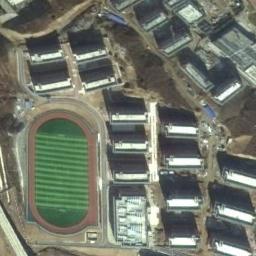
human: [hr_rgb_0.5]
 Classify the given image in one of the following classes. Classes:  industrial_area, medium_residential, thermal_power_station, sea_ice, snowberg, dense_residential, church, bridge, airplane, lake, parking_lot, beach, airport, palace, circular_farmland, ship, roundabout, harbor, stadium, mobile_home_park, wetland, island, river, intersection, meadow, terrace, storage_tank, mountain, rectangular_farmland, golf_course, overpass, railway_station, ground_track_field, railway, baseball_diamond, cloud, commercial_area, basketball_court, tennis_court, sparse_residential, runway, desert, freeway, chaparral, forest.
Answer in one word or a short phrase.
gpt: ground_track_field